Question: Over 910px, I have a fixed img that takes 100% of the window in height and has a width: auto;. On load, the image has always the good proportions, but when I scale down (from the bottom) it distorts itself.
The width stays the same and doesn't scale down.
The image is contained in a .picture div :
'''
.picture {
float: left;
position: fixed;
height: 100%;
width: auto;
}
'''
Example :
Is there a way to force the image to keep it's original ratio, maybe using jQuery? The content on the right already changes its width in function of the image width.
Here's the template : <URL>
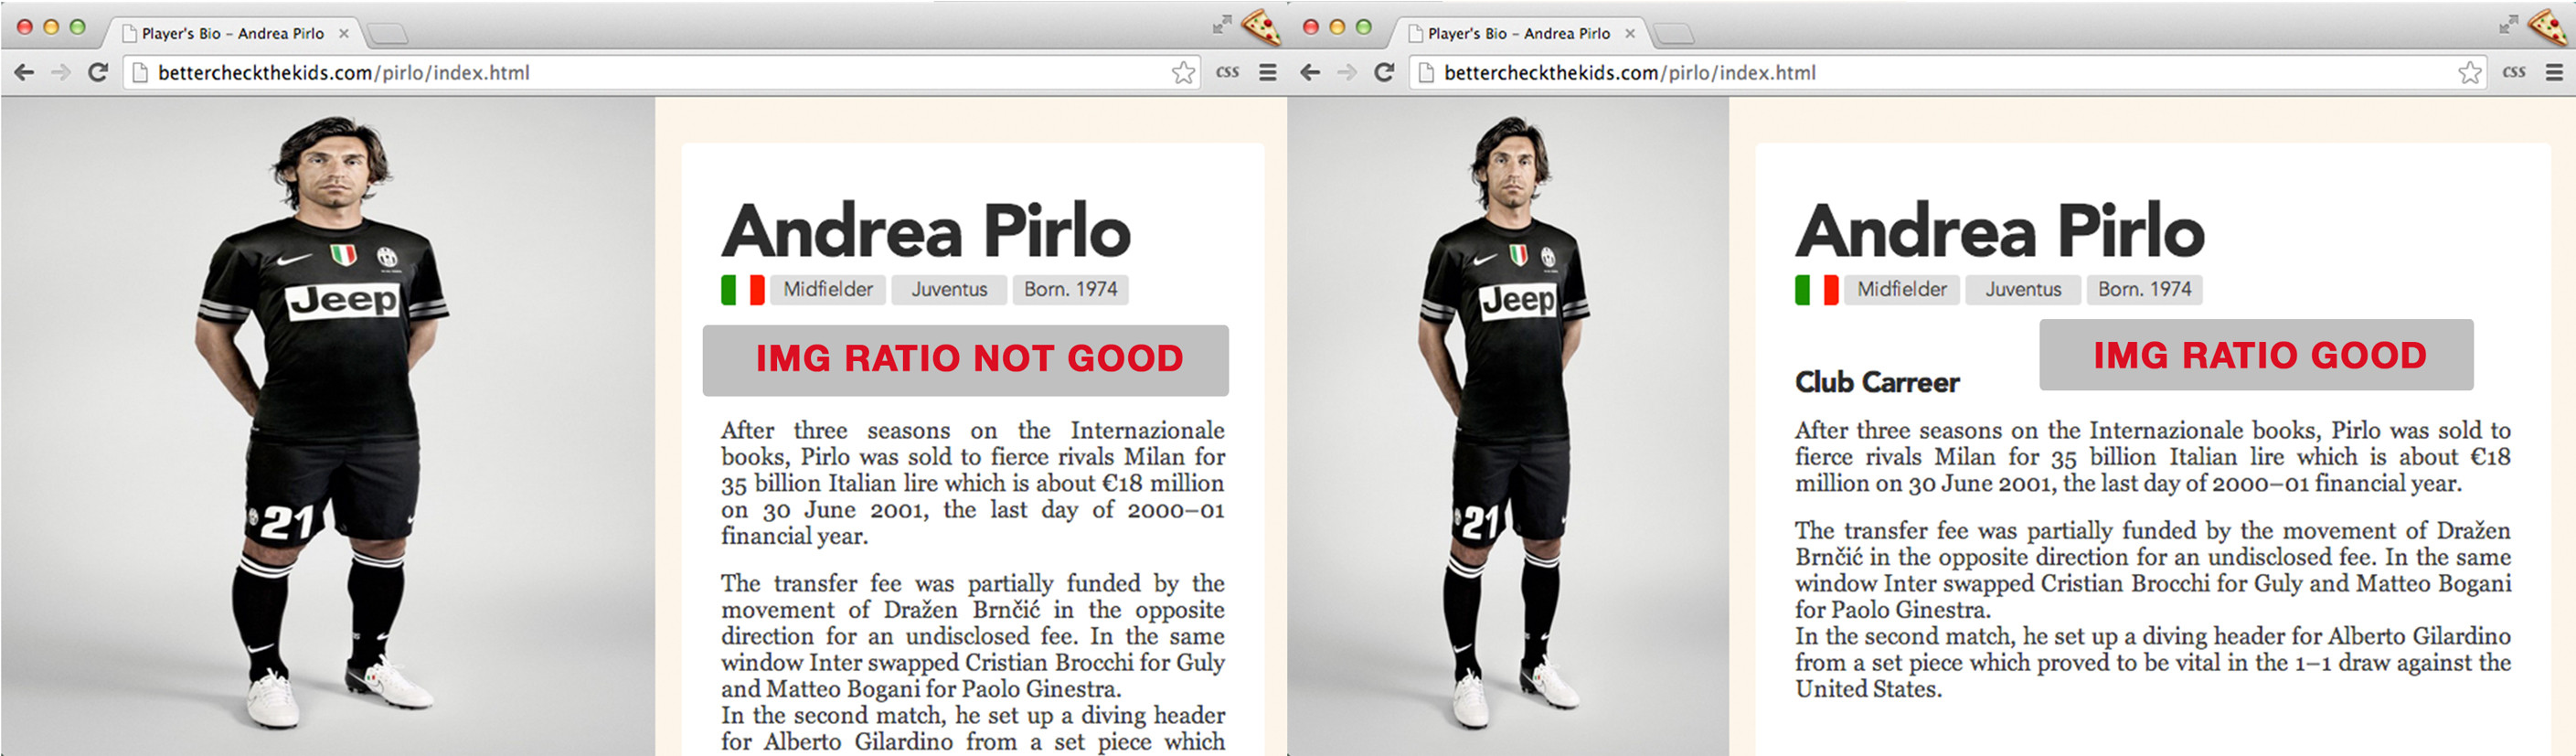
Answer: i would suggest you a alternative way to solve your problem. if you use bootstrap you can involve a div to make resizable image.
'''
<div class="img-responsive">
<img src="test.jpg" width='xxx' height='yyy' alt='test'>
</div>
'''